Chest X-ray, PA view. Patient: 41 years old, sex F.
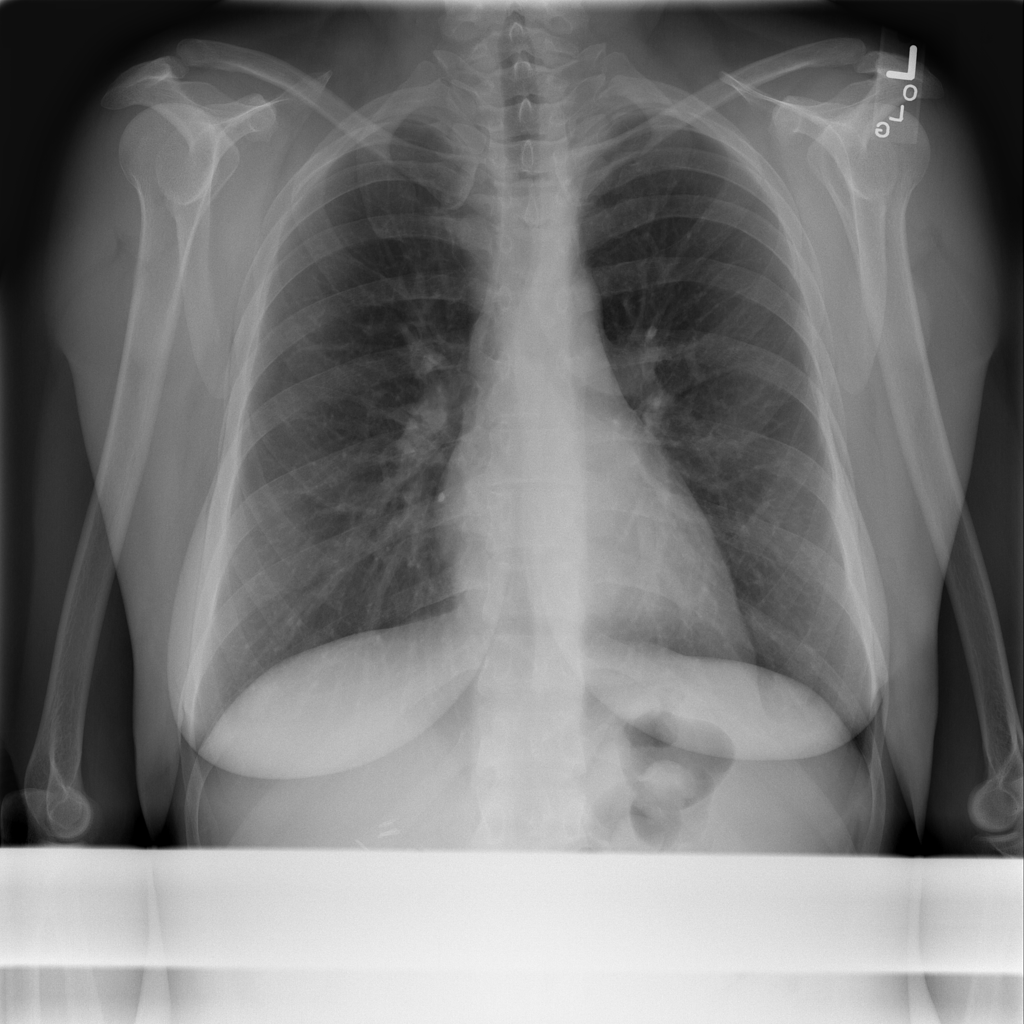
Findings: No Finding